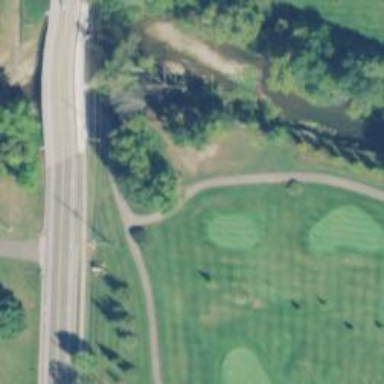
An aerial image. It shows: Pathway for golf carts.